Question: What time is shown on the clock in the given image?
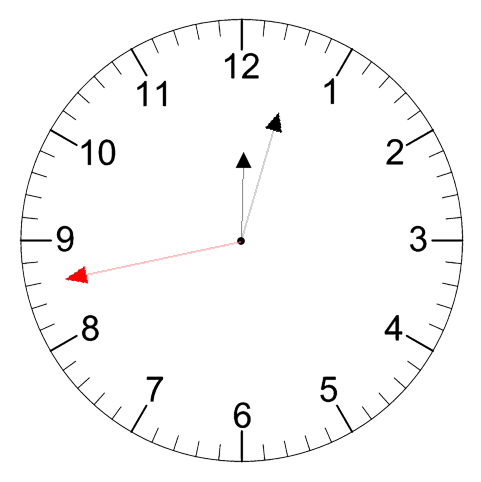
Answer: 12:02:43